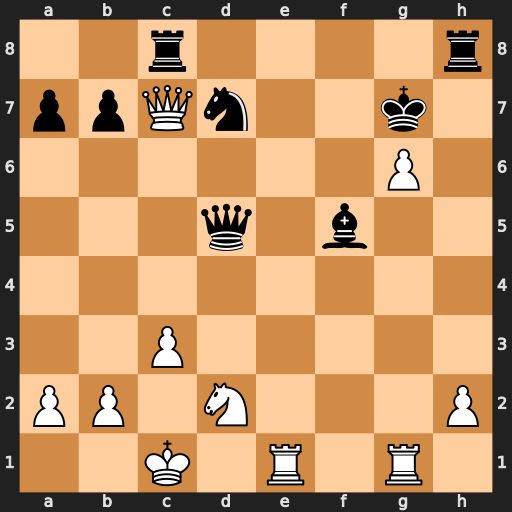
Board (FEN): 2r4r/ppQn2k1/6P1/3q1b2/8/2P5/PP1N3P/2K1R1R1
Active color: w
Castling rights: -
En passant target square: -
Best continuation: Re7+ Kf6 Rf7+ Qxf7 Ne4+ Bxe4 Qf4+